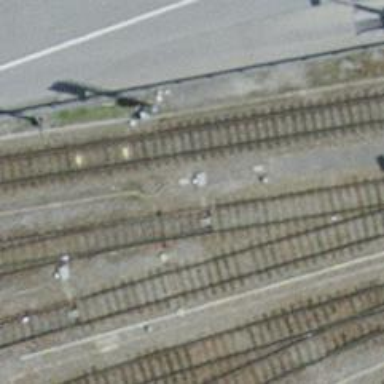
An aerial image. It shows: Railway signal.